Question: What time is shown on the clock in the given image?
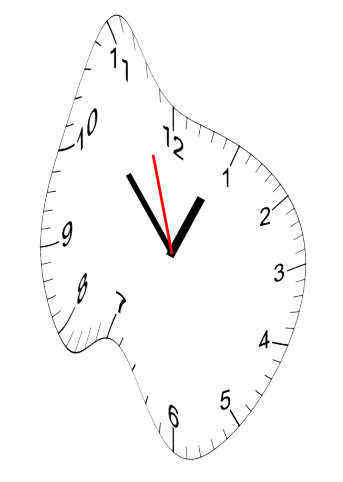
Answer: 12:52:57